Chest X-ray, PA view. Patient: 12 years old, sex M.
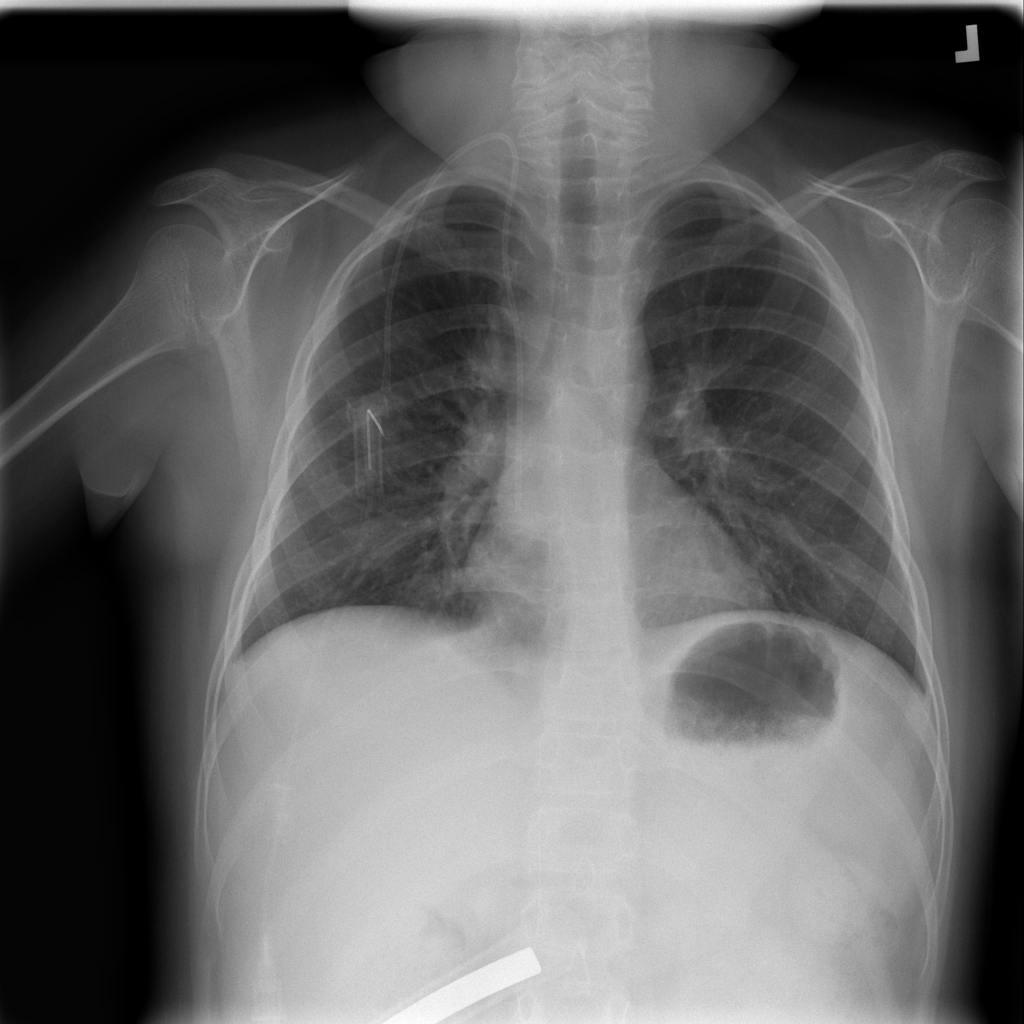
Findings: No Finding